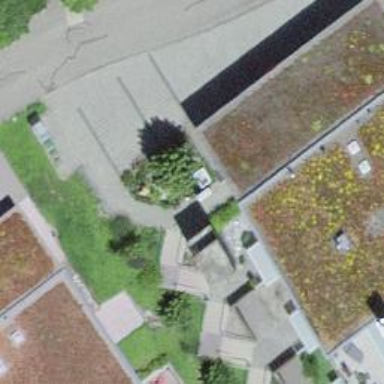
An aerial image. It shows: Terrace building.